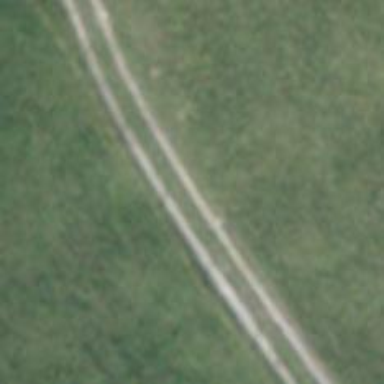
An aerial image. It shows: Track with grade 4 track type.